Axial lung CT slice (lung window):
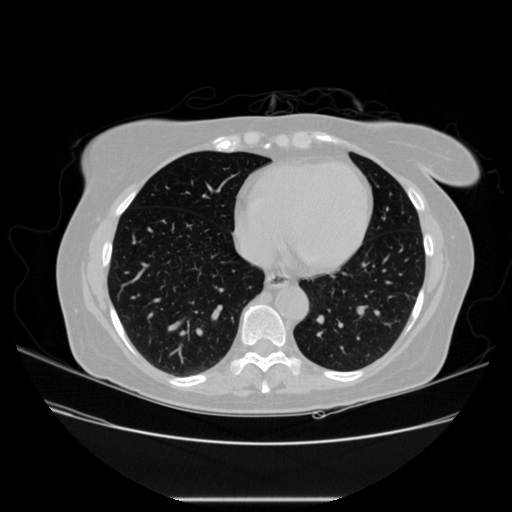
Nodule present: no